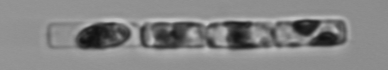
Label: Guinardia_delicatula_TAG_internal_parasite